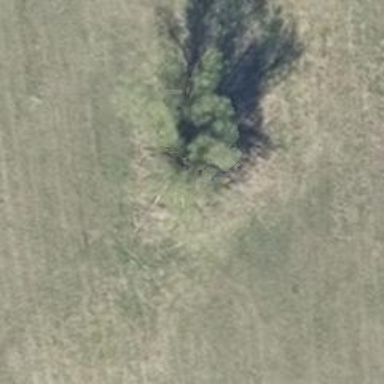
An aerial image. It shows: Deciduous broadleaved tree.